【题型】选择题　【知识点】立体几何　【难度】easy
已知正方体$ABCD-A_1B_1C_1D_1$的棱长为1，点$P$为平面$ABCD$内一点，若点$P$到棱$AB$和$A_1D_1$的距离相等，则点$P$的轨迹是 (\quad)

\noindent A．直线 \quad\quad B．椭圆 \quad\quad C．抛物线 \quad\quad D．双曲线
【解答】
\noindent \textbf{【答案】}D

\noindent \textbf{【分析】}应用已知条件建立空间直角坐标系，设点再根据$PE=PG$得$|1-x|=\sqrt{y^2+1}$，再化简求解.

\noindent \textbf{【详解】}如图所示，过点$P$作$PE\perp AB$于点$E$，过点$P$作$PF\perp AD$于点$F$，过点$F$作$FG\parallel AA_1$交$A_1D_1$于点$G$，连接$PG$，

\noindent 由题意可知$PE=PG$，以点$D$为坐标原点，$DA,DC,DD_1$所在直线分别为$x$轴、$y$轴、$z$轴，建立空间直角坐标系$D-xyz$，

\noindent 设点$P(x,y,0)$，则$E(1,y,0),G(x,0,1)$

\noindent 由$PE=PG$得$|1-x|=\sqrt{y^2+1}$，

\noindent 化简得$(x-1)^2-y^2=1$，

\noindent 即点$P$的轨迹是双曲线．

\noindent 故选：D．

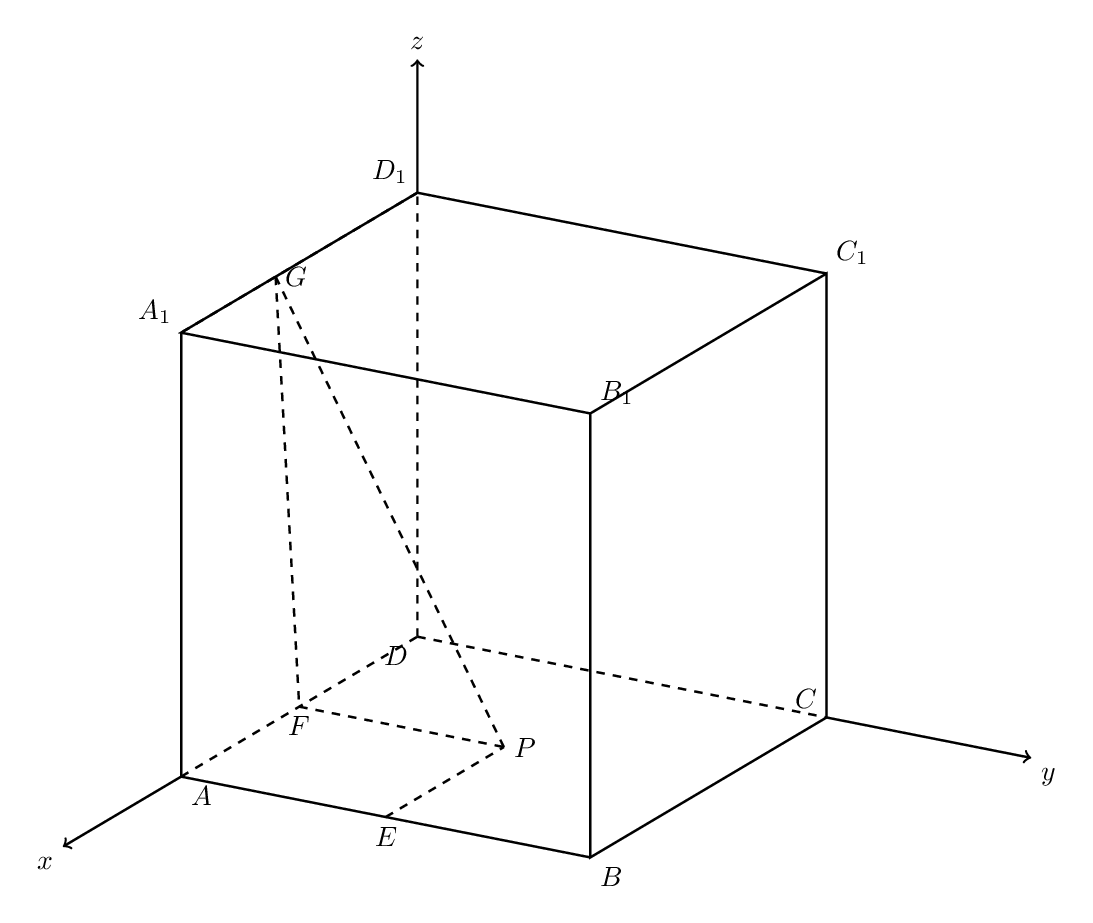